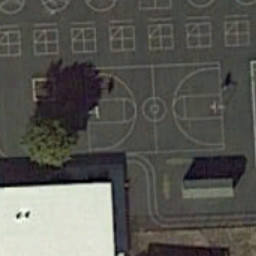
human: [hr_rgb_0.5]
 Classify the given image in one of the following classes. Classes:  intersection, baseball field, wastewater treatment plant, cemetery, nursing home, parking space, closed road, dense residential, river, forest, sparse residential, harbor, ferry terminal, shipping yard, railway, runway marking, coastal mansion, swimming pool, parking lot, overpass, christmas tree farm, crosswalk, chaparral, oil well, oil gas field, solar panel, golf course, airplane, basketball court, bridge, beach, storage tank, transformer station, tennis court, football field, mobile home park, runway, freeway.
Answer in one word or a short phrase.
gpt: basketball court